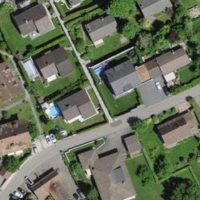
EUNIS habitat code: 55
Species observed at this site:
Cotinus coggygria